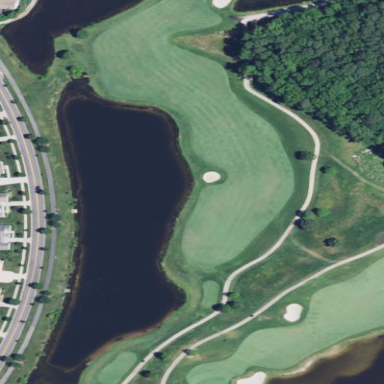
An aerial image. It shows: Picturesque scene of golf course with lateral water hazard.